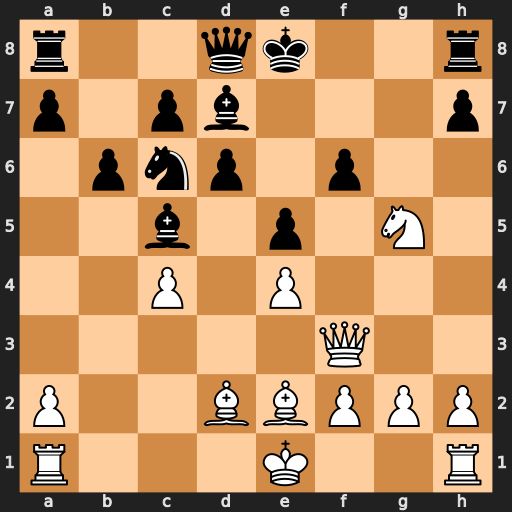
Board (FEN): r2qk2r/p1pb3p/1pnp1p2/2b1p1N1/2P1P3/5Q2/P2BBPPP/R3K2R
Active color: w
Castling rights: KQkq
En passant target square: -
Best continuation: Qh5+ Ke7 Qf7#